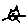
Label: cat